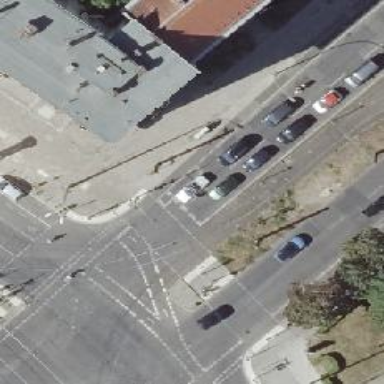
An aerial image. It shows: Road with traffic signals.